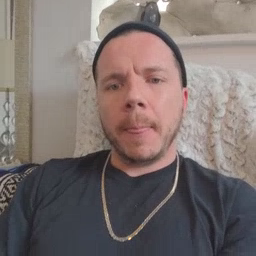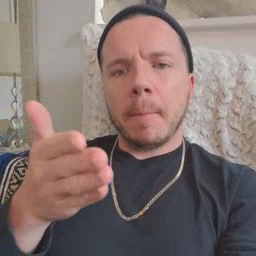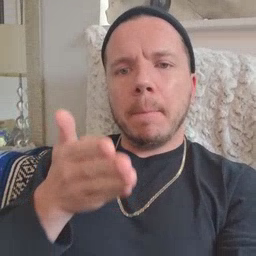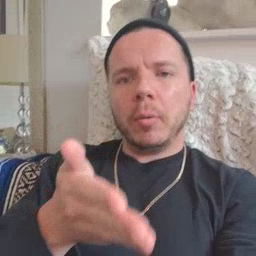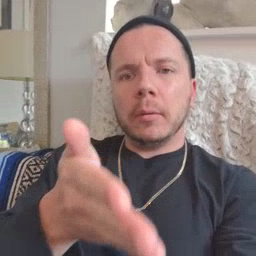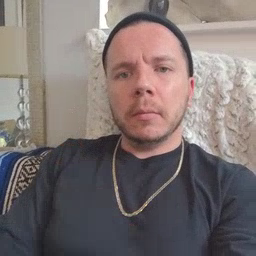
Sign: boat